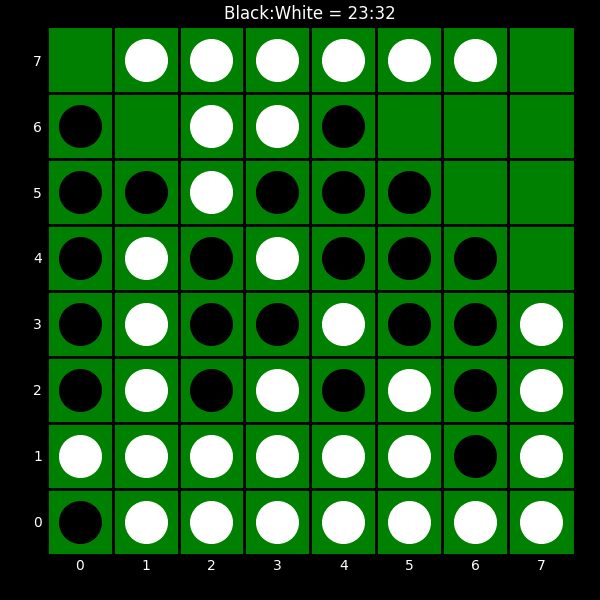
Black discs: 23
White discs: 32